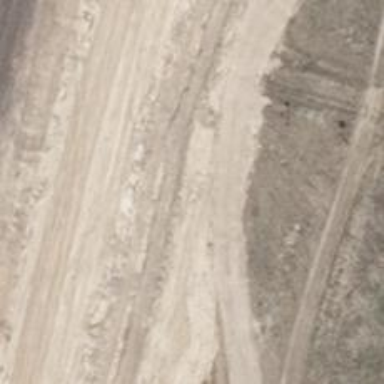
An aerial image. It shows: Compacted track with grade2 level.